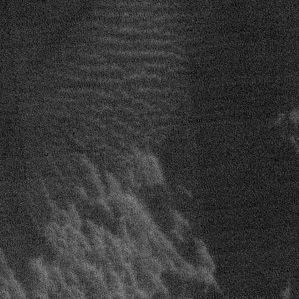
Label: frost